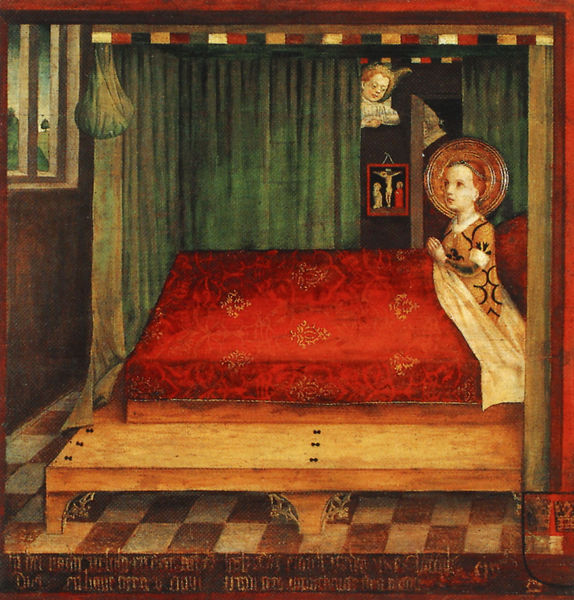
Titel: Ursula-Zyklus
Künstler: kölnisch Meister
Standort: Köln, St. Ursula (EU - D - NRW)
Schlagwörter: gemälde, himmel, weiß, grün, fenster, holz, raum, rot, tot, bild, vorhang, boden, gold, interieur, sitzend, decke, innen, kind, kontrast, engel, putte, bilder, vorhänge, bett, fliesen, text, beten, gebet, wappen, heiligenschein, christus, jesus, kreuzigung, mittelalter, baldachin, heiliger, heilige, fließen, heilig, maria, madonna, betend, verkündigung, himmelbett, komplämentärkontrast, heikige, verkpndigung